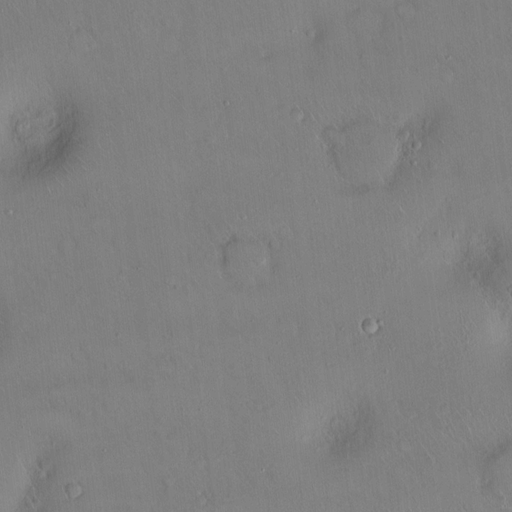
Classes present: Background, Cone